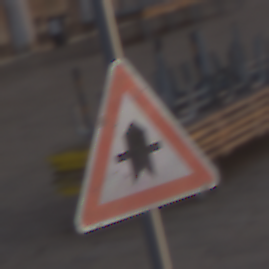
Verkehrszeichen: Vorfahrt
Umgebung: Outdoor, Urban
Tageszeit: SunriseSunset
Wetter: Clear
Licht: Natural
Jahreszeit: NotSpecified
Kontrast: MediumContrast